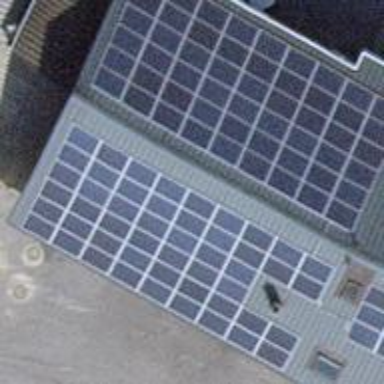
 consisting of solar photovoltaic panels."